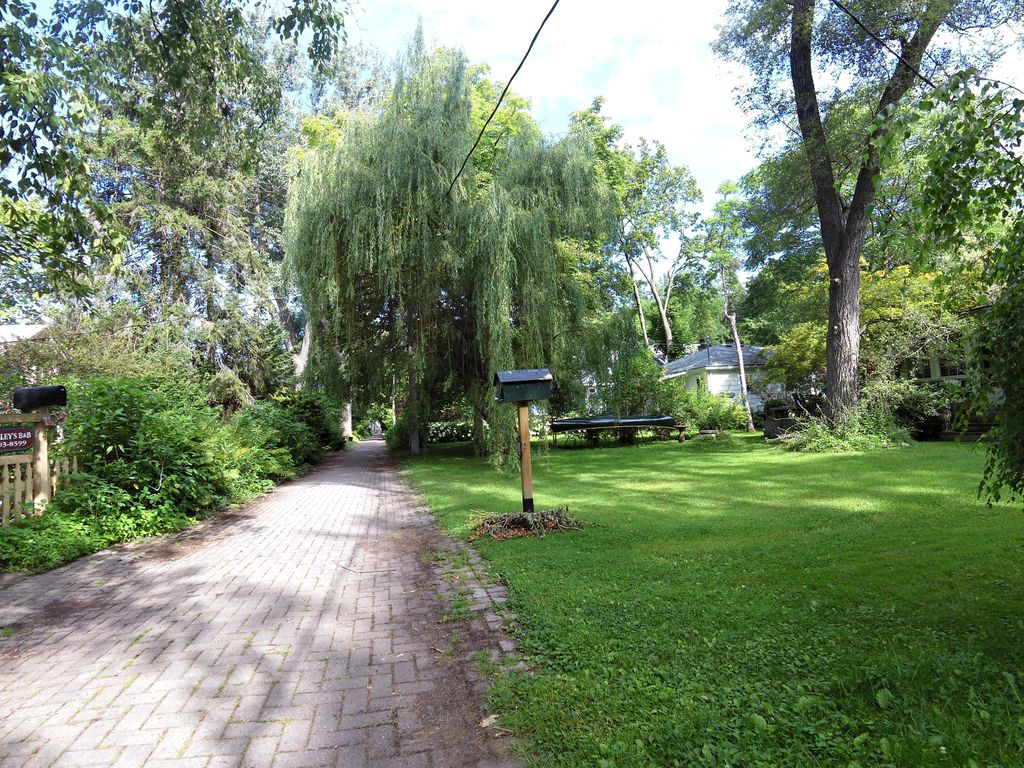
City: toronto